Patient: sex F, age 54
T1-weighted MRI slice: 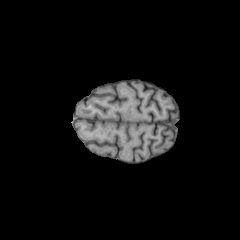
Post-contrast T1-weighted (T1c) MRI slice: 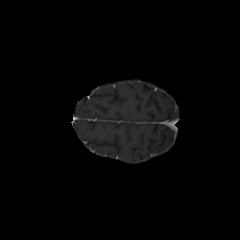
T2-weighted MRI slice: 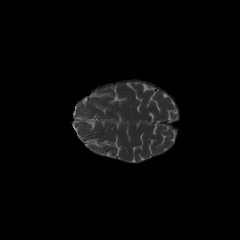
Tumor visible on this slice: no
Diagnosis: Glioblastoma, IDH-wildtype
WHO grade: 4